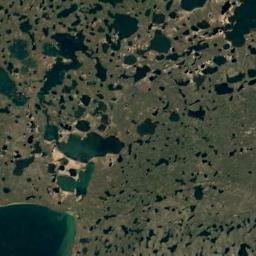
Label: wetland